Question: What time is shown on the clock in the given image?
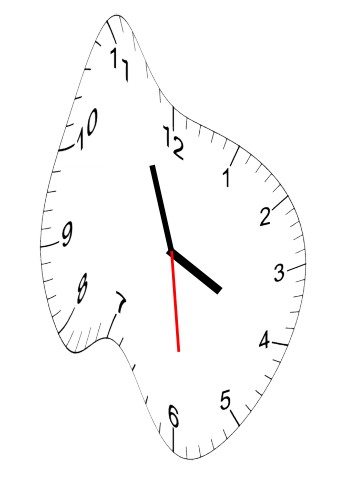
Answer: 03:56:29